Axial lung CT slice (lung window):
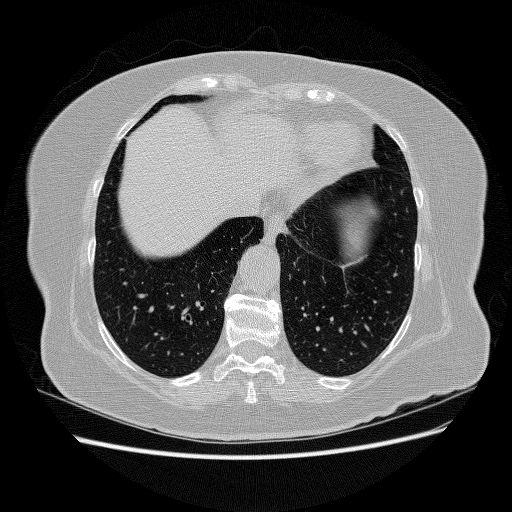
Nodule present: no